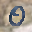
Label: 0